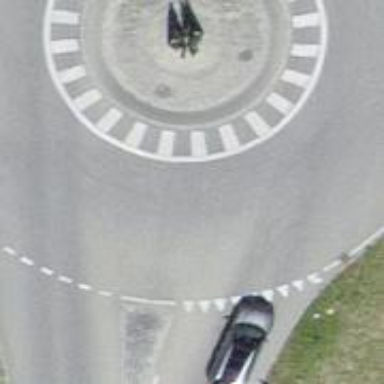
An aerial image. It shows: Secondary road leading to roundabout.